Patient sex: F
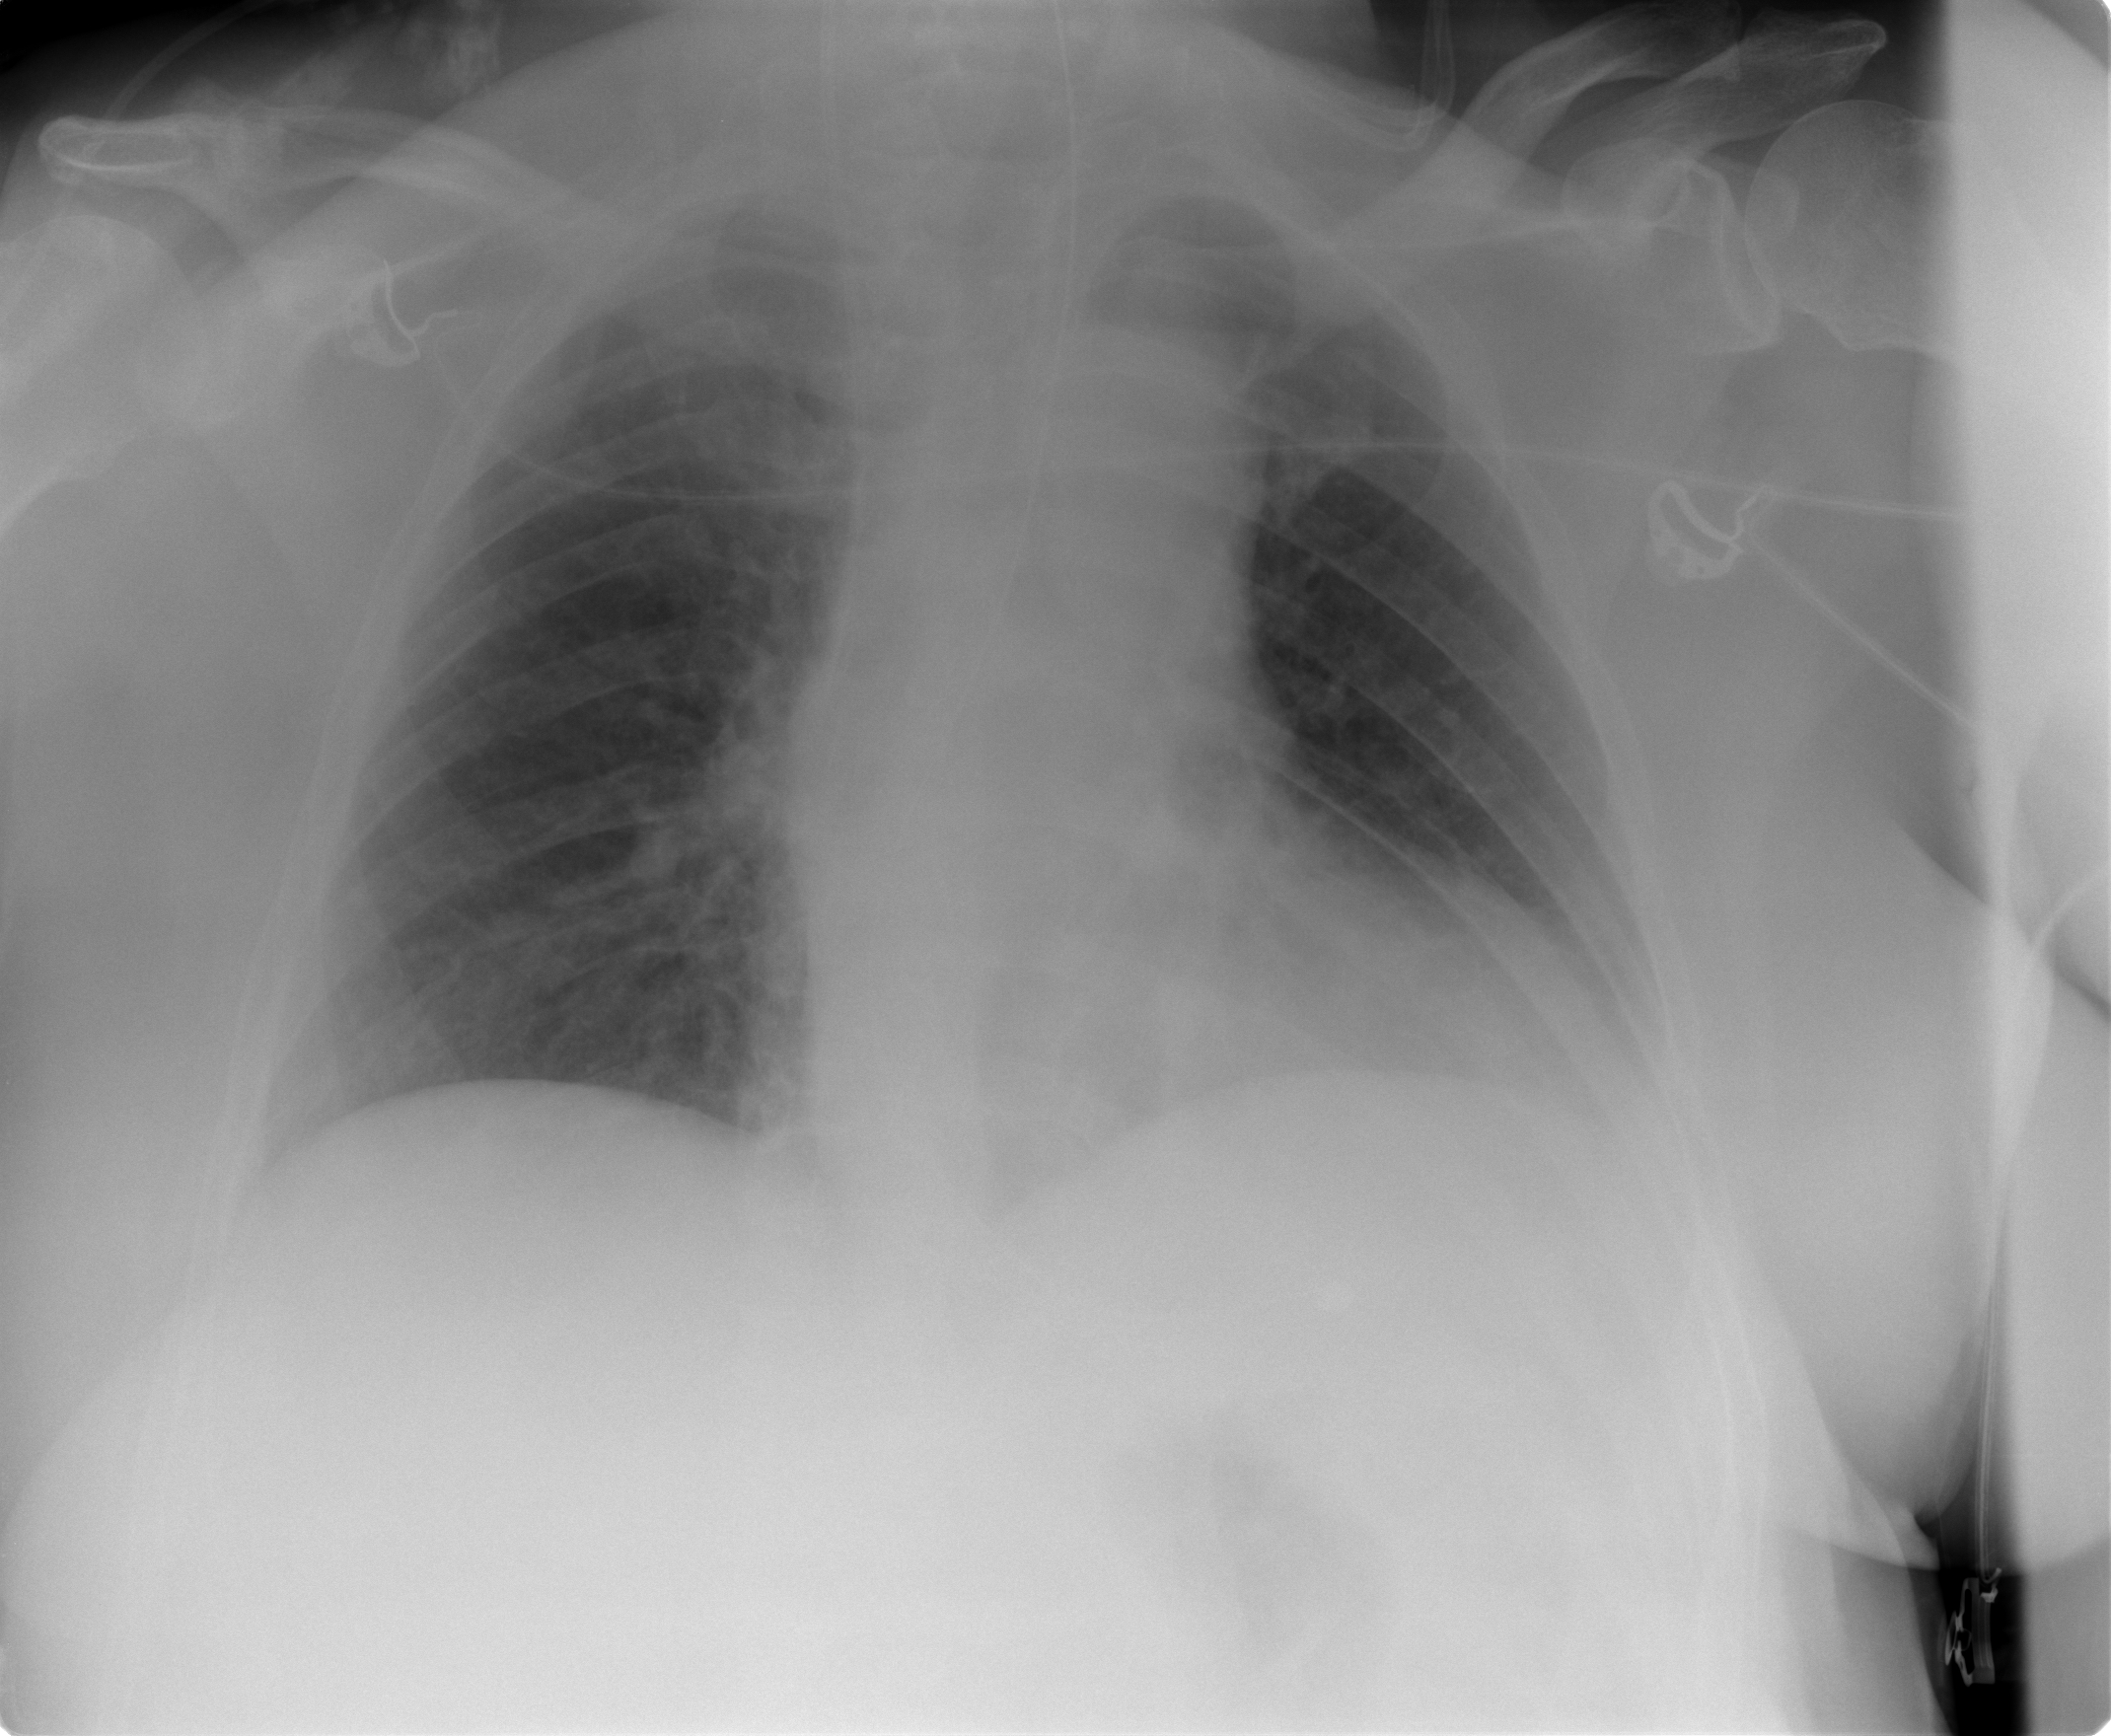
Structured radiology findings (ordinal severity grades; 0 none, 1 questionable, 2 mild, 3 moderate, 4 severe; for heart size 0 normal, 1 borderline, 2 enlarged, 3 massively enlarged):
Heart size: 0
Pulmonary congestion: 1
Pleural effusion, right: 0
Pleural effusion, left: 0
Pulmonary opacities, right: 0
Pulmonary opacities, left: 0
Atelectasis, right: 0
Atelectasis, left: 0